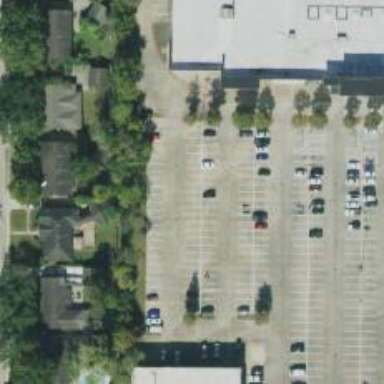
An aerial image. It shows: Parking space is available.